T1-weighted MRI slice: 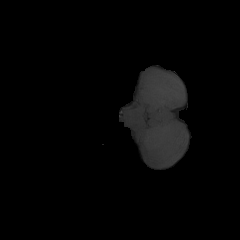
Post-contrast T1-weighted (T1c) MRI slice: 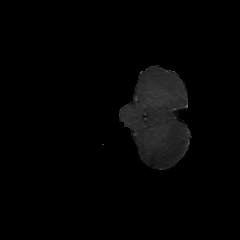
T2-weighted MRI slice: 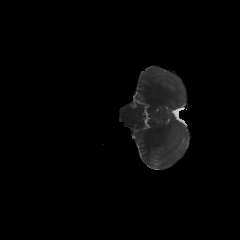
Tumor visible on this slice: no